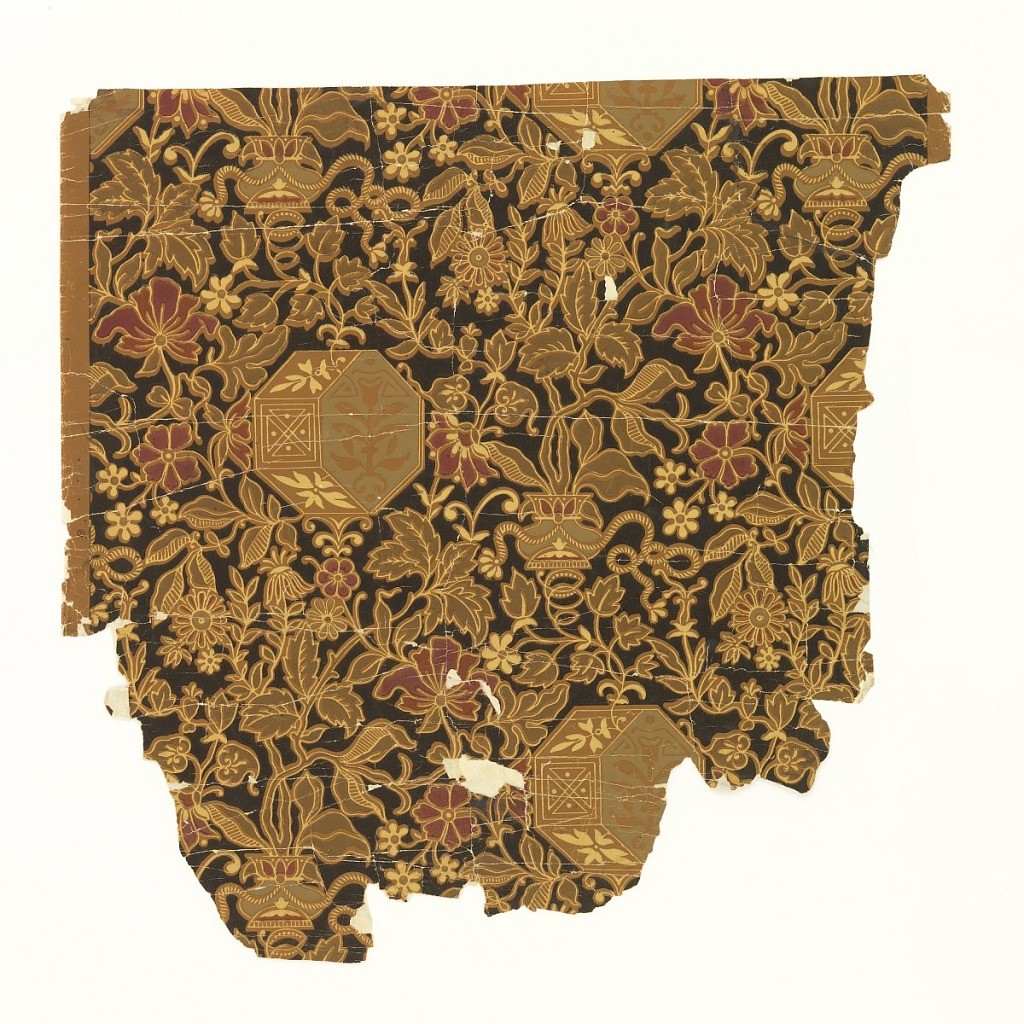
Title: Sidewall
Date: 1875–85
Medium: Machine-printed
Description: Horizontal rectangle giving a complete width. Design of Chinese inspiration, with plants springing from vases and forming foliate arabesques set with scrolled ribbons and flowers, printed on black ground.